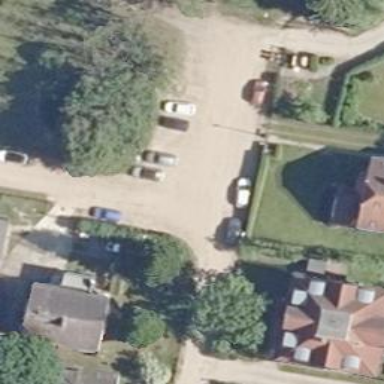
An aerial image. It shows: Residential road with gravel surface.